Question: I need lowest value on my vertical axis to be zero. I have set minimum: 0 in my view, but it still shows the lowest value to be a figure less than zero. The lowest value in my data is 1 - there are NO values less than zero.
Here is the view:
'''
var chartq = new Ext.chart.Chart({
renderTo : Ext.getBody(),
xtype: 'chart',
id:'demochart',
animate: true,
width : '80%',
height : '60%',
store: {
fields: ['name', 'data1', 'data2', 'data3', 'data4', 'data5'],
data: [{
'name': 'metric one',
'data1': 10,
'data2': 12,
'data3': 14,
'data4': 8,
'data5': 13
}, {
'name': 'metric two',
'data1': 7,
'data2': 8,
'data3': 16,
'data4': 10,
'data5': 3
}, {
'name': 'metric three',
'data1': 5,
'data2': 2,
'data3': 14,
'data4': 12,
'data5': 7
}, {
'name': 'metric four',
'data1': 2,
'data2': 14,
'data3': 6,
'data4': 1,
'data5': 23
}, {
'name': 'metric five',
'data1': 27,
'data2': 38,
'data3': 36,
'data4': 13,
'data5': 33
}]
},
axes: [{
type: 'numeric',
position: 'left',
minumum: 0,
title: {
text: 'Sample Values',
fontSize: 15
},
fields: 'data1'
}, {
type: 'category',
position: 'bottom',
title: {
text: 'Sample Values',
fontSize: 15
},
fields: 'name'
}],
series: [{
type: 'column',
stacked: true,
xField: 'name',
yField: 'data1',
style: {
fill: 'blue'
}
}]
});
///////////////////////////////////////////////
Ext.define('axis3.view.Main', {
extend: 'Ext.form.Panel',
requires: ['Ext.TitleBar','Ext.data.Store','Ext.chart.Chart'],
alias: 'widget.mainview',
getSlideLeftTransition: function () {
return { type: 'slide', direction: 'left' };
},
getSlideRightTransition: function () {
return { type: 'slide', direction: 'right' };
},
config: {
layout: {
type: 'fit'
},
items: [
{
xtype : 'container',
flex: 1,
items: [chartq] //Ext.chart.Chart
},
{
xtype : 'selectfield',
store : companiesStore2,
name : 'companies',
id : 'companiesSelect',
itemId: 'companySelect',
valueField : 'companyname',
displayField : 'companyname',
},
{
xtype: 'toolbar',
docked: 'bottom',
items: [],
},{
xtype: 'titlebar',
title: 'Axis First Stats App',
docked: 'top',
items: [
{
xtype: 'button',
text: 'Log Off',
itemId: 'logOffButton2',
align: 'right'
},
],
}],
html: [
'<div id="newContent"></div>'
].join(""),
listeners: [{
delegate: '#companySelect',
event: 'change',
fn: 'onGetStatsCommand'
},{
delegate: '#logOffButton2',
event: 'tap',
fn: 'onLogOffButtonTap'
},{
delegate: '#chartButton',
event: 'tap',
fn: 'onChartButtonTap'
}]
},
onGetStatsCommand: function () {
this.fireEvent('onGetStatsCommand', Ext.getCmp('companiesSelect').getValue());
},
onLogOffButtonTap: function () {
this.fireEvent('onSignOffCommand');
},
onChartButtonTap: function () {
Ext.create('axis3.view.Chart',{});
Ext.Viewport.animateActiveItem('chartview', this.getSlideLeftTransition());
}
});
'''
And the chart

Weirdly, in <URL> it looks correct
What do I need to do to correct this issue?
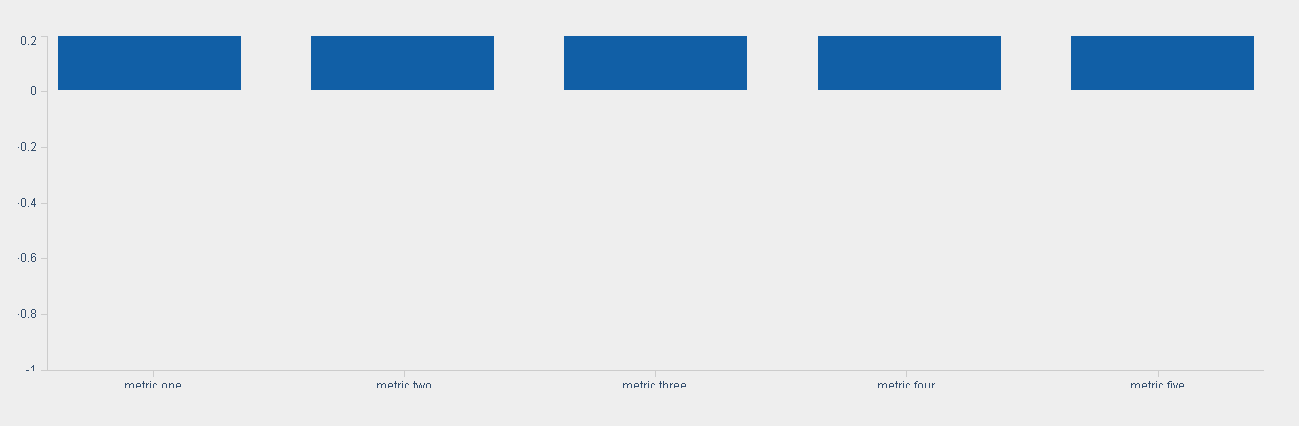
Answer: You've written 'minumum' instead of 'minimum' in your axis config.